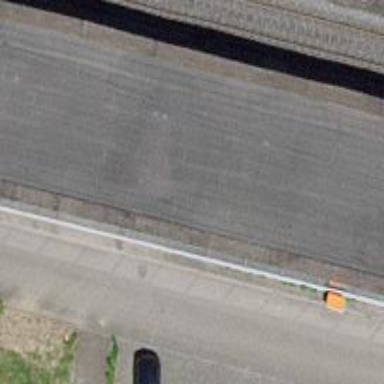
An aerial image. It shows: Road with steps.